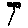
Label: flower